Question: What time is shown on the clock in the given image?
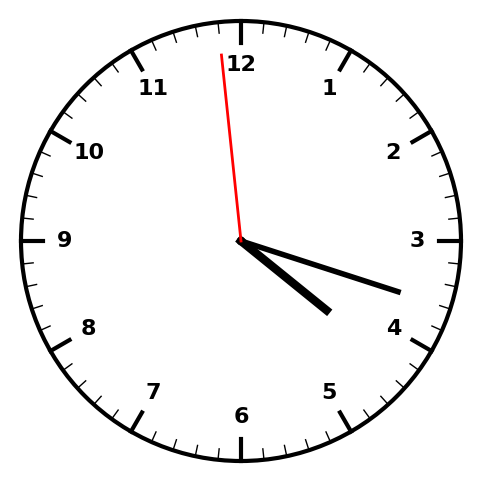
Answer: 04:17:59